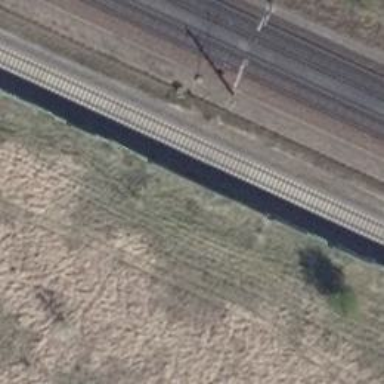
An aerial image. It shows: Solitary milestone along the railway.